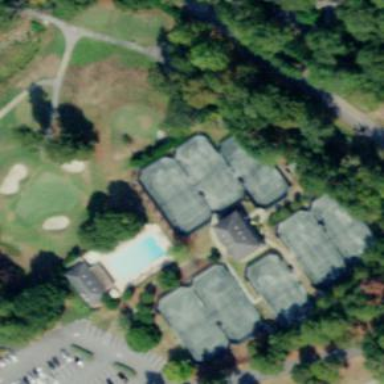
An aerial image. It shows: Tennis court on pitch designated for leisure land.